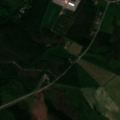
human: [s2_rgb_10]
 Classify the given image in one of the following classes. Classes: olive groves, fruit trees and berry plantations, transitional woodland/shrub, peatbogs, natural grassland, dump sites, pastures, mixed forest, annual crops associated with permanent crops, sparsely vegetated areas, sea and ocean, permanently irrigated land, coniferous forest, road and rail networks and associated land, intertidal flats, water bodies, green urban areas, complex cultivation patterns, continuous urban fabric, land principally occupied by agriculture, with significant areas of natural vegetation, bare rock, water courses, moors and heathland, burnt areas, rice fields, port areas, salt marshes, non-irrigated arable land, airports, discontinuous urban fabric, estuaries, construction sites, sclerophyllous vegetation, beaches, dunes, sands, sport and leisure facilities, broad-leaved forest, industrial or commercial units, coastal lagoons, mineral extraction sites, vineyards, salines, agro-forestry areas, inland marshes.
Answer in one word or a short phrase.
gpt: discontinuous urban fabric, non-irrigated arable land, broad-leaved forest, coniferous forest, mixed forest, transitional woodland/shrub